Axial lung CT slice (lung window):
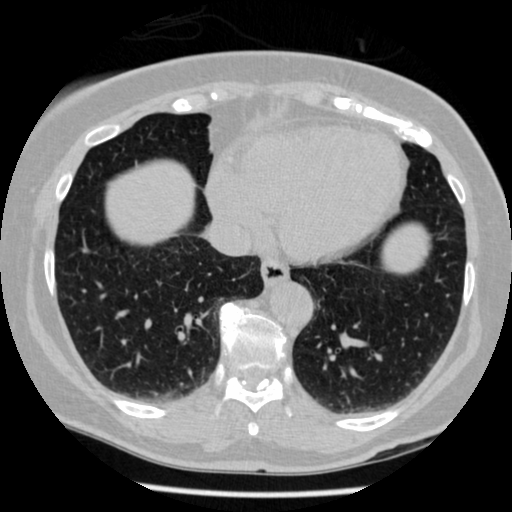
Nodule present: no